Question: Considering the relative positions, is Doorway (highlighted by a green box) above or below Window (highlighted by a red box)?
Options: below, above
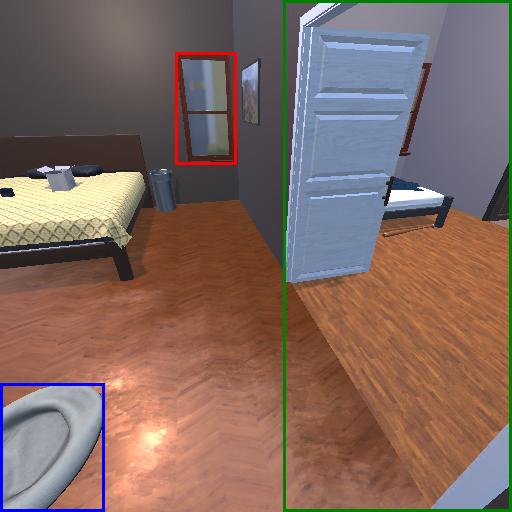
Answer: below